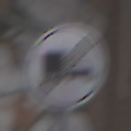
Verkehrszeichen: EndeUeberholverbotKraftfahrzeuge
Umgebung: Roofed, Special
Tageszeit: Midday
Wetter: Overcast
Licht: Natural
Jahreszeit: NotSpecified
Kontrast: MediumContrast